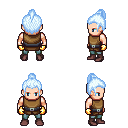
a pixel art fantasy rpg character, male body template, human, light skin, leather chest armor, teal pants, white cyan short topknot hairstyle, gold gloves, maroon shoes, four views (front, back, left, right), 2x2 character sprite sheet, small pixel art, hard edges, no anti-aliasing